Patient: sex F, age 27
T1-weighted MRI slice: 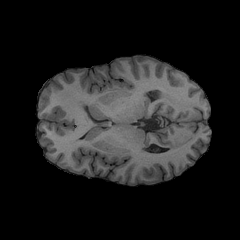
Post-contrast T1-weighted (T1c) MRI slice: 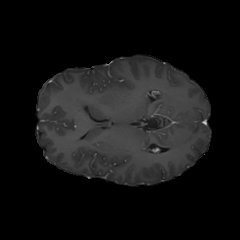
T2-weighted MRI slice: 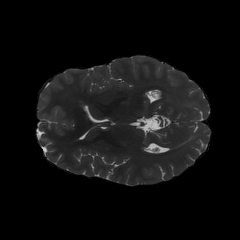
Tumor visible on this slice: no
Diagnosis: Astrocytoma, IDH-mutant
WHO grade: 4